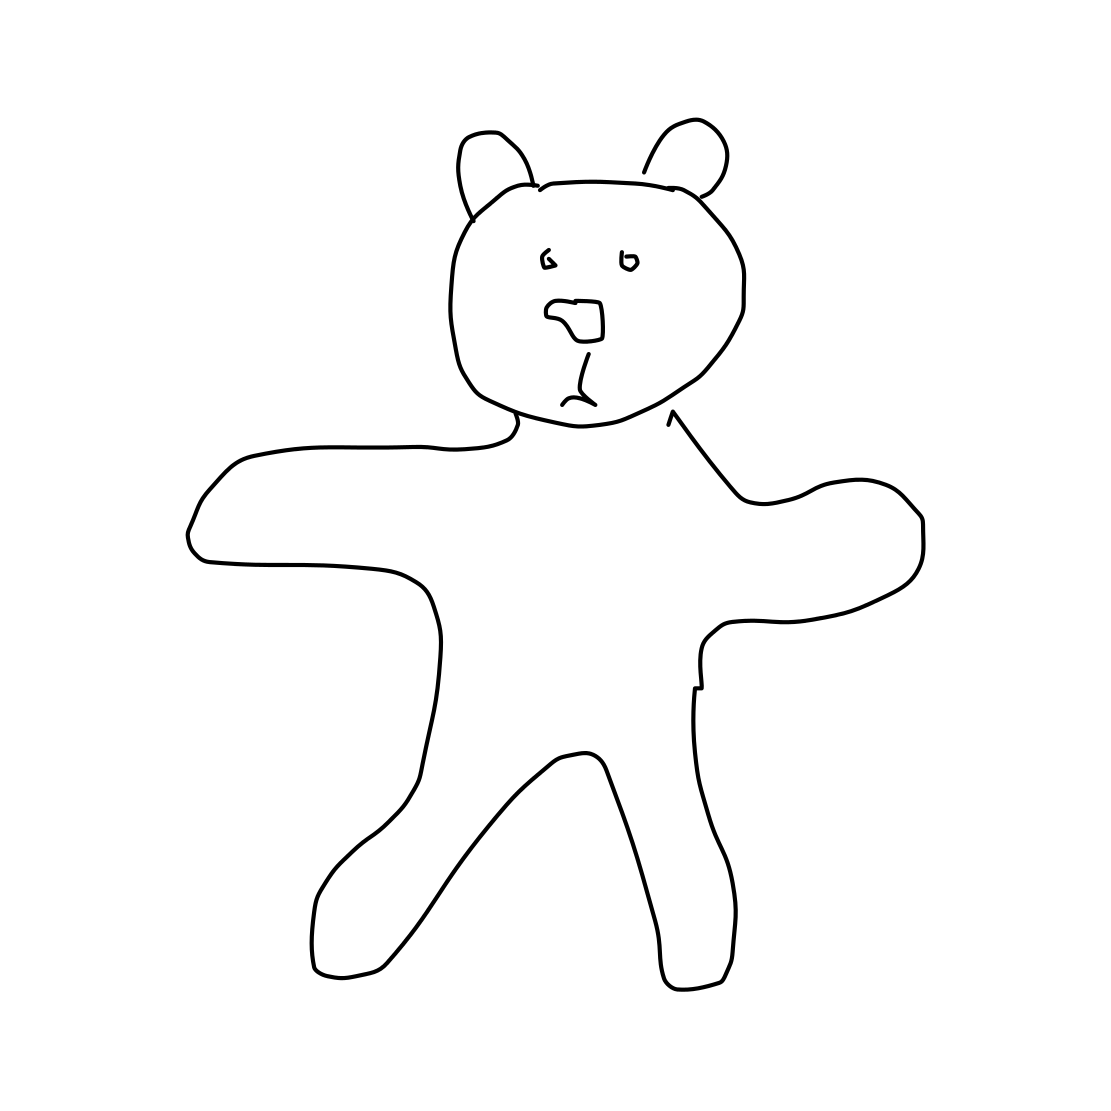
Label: bear (animal)